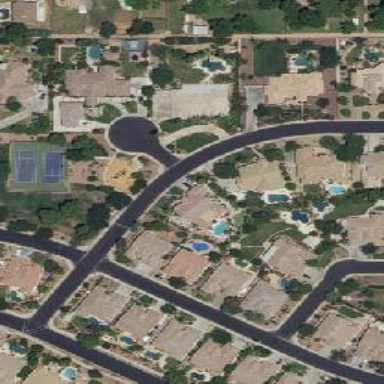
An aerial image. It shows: Residential road.